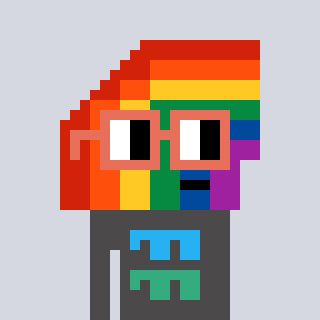
a pixel art character with square orange glasses, a rainbow-shaped head and a grayscale-colored body on a cool background